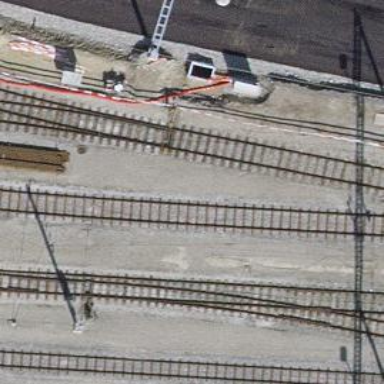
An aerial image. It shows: Railway switch.